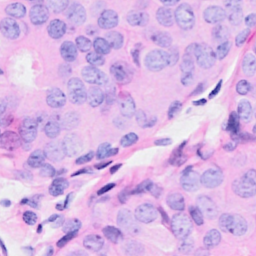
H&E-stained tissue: Breast